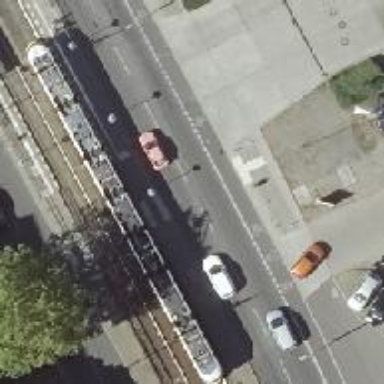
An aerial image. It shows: Tram crossing on the railway.